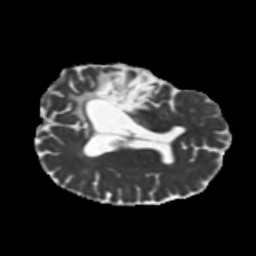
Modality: MD
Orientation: axial
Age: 49
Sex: male
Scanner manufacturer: siemens
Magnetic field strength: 3 T
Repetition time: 5.25 s
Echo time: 0.08 s